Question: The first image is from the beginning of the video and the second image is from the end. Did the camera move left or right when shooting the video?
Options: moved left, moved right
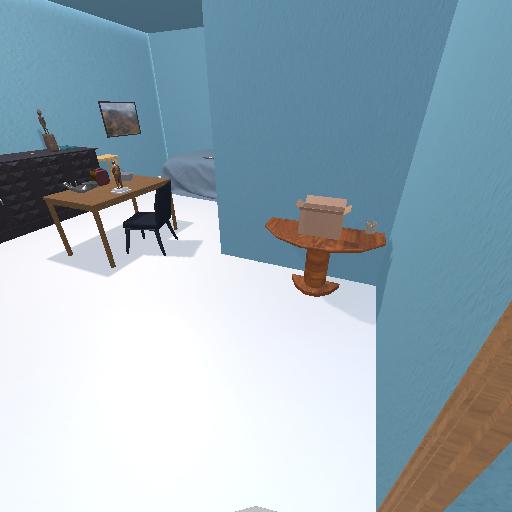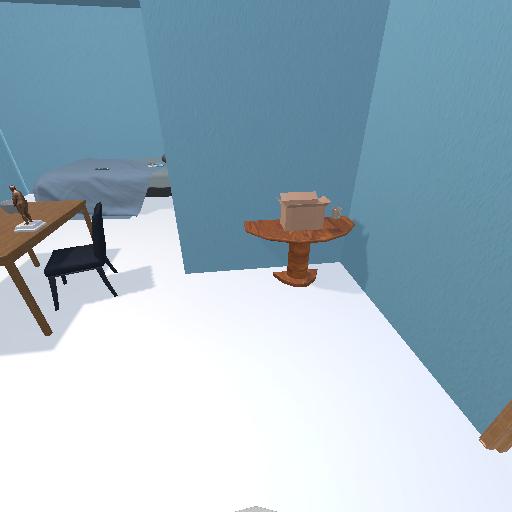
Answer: moved left